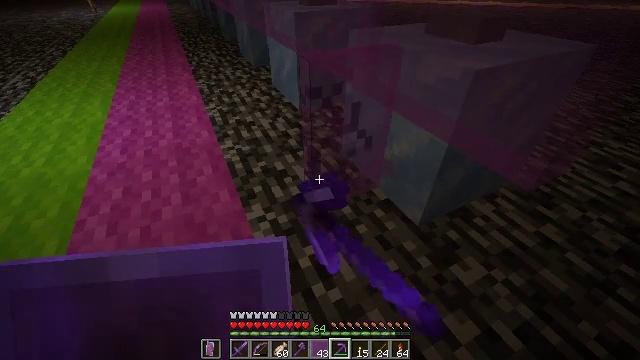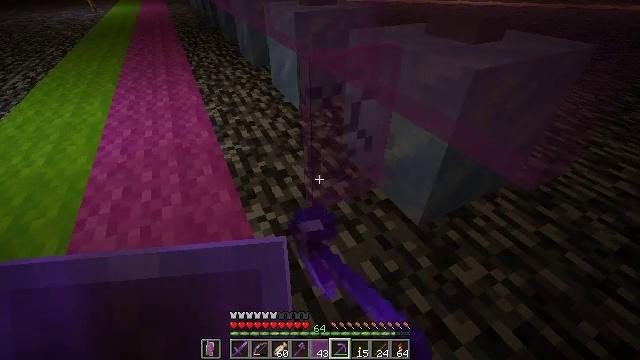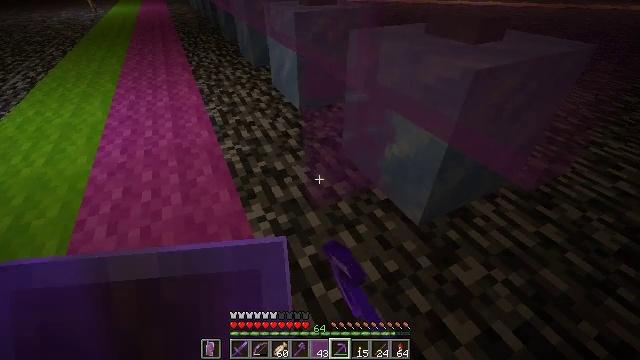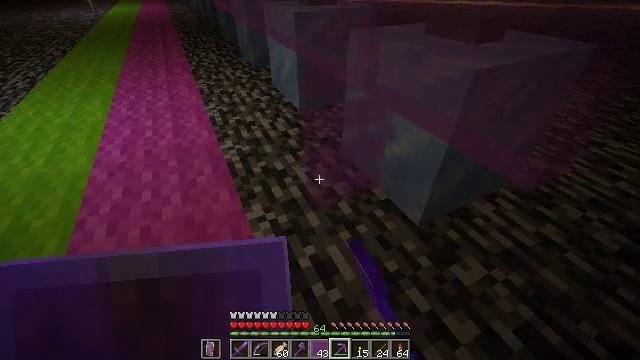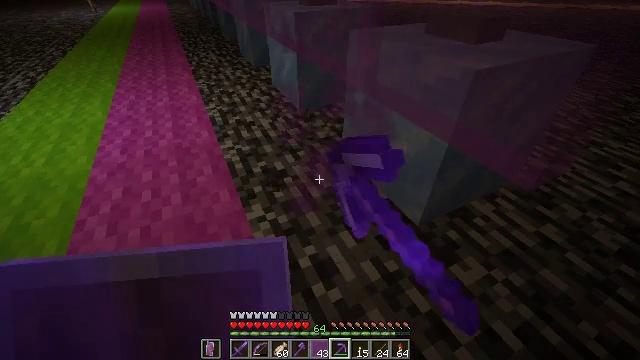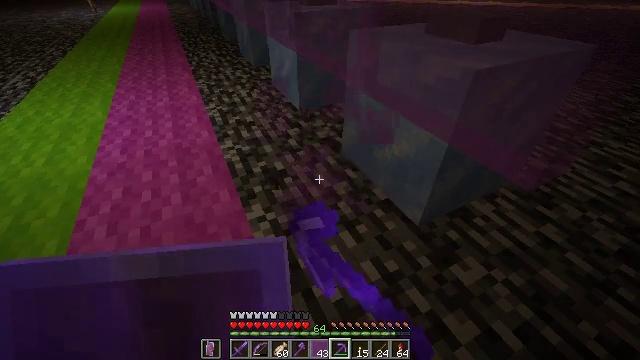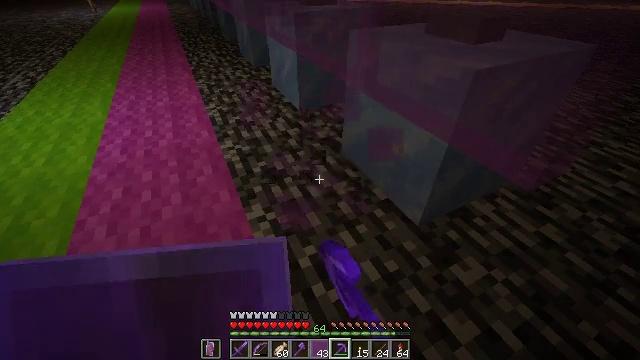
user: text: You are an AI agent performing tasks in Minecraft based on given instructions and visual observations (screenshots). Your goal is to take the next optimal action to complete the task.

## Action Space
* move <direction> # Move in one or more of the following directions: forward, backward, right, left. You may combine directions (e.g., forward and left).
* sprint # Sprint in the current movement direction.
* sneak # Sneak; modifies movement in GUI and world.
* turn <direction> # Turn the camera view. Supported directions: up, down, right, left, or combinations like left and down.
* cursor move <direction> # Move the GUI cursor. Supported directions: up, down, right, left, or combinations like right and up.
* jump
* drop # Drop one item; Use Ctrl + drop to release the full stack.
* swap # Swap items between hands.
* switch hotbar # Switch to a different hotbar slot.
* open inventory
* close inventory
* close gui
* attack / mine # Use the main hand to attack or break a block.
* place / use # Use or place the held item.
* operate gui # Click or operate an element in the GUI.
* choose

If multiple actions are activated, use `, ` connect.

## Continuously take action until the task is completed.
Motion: motion action
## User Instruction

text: Harvest the fragile magenta stained glass pane.
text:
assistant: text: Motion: sneak, attack / mine
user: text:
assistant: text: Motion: sneak, attack / mine
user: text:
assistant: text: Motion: sneak, attack / mine
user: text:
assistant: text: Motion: sneak, attack / mine
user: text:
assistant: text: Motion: sneak, attack / mine
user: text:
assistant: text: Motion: sneak, attack / mine
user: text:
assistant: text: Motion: sneak, attack / mine